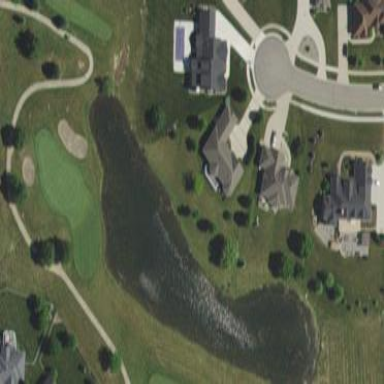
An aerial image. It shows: Scenic view of water hazard on golf course. The natural water feature adds beauty to the landscape.